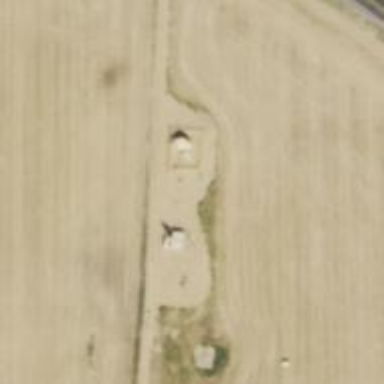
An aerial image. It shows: Storage tank that is man-made.